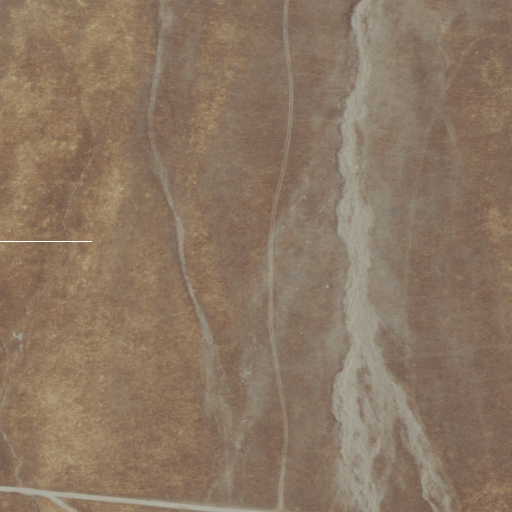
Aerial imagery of plain(s) in California named Burro Flats containing grassland and shrub